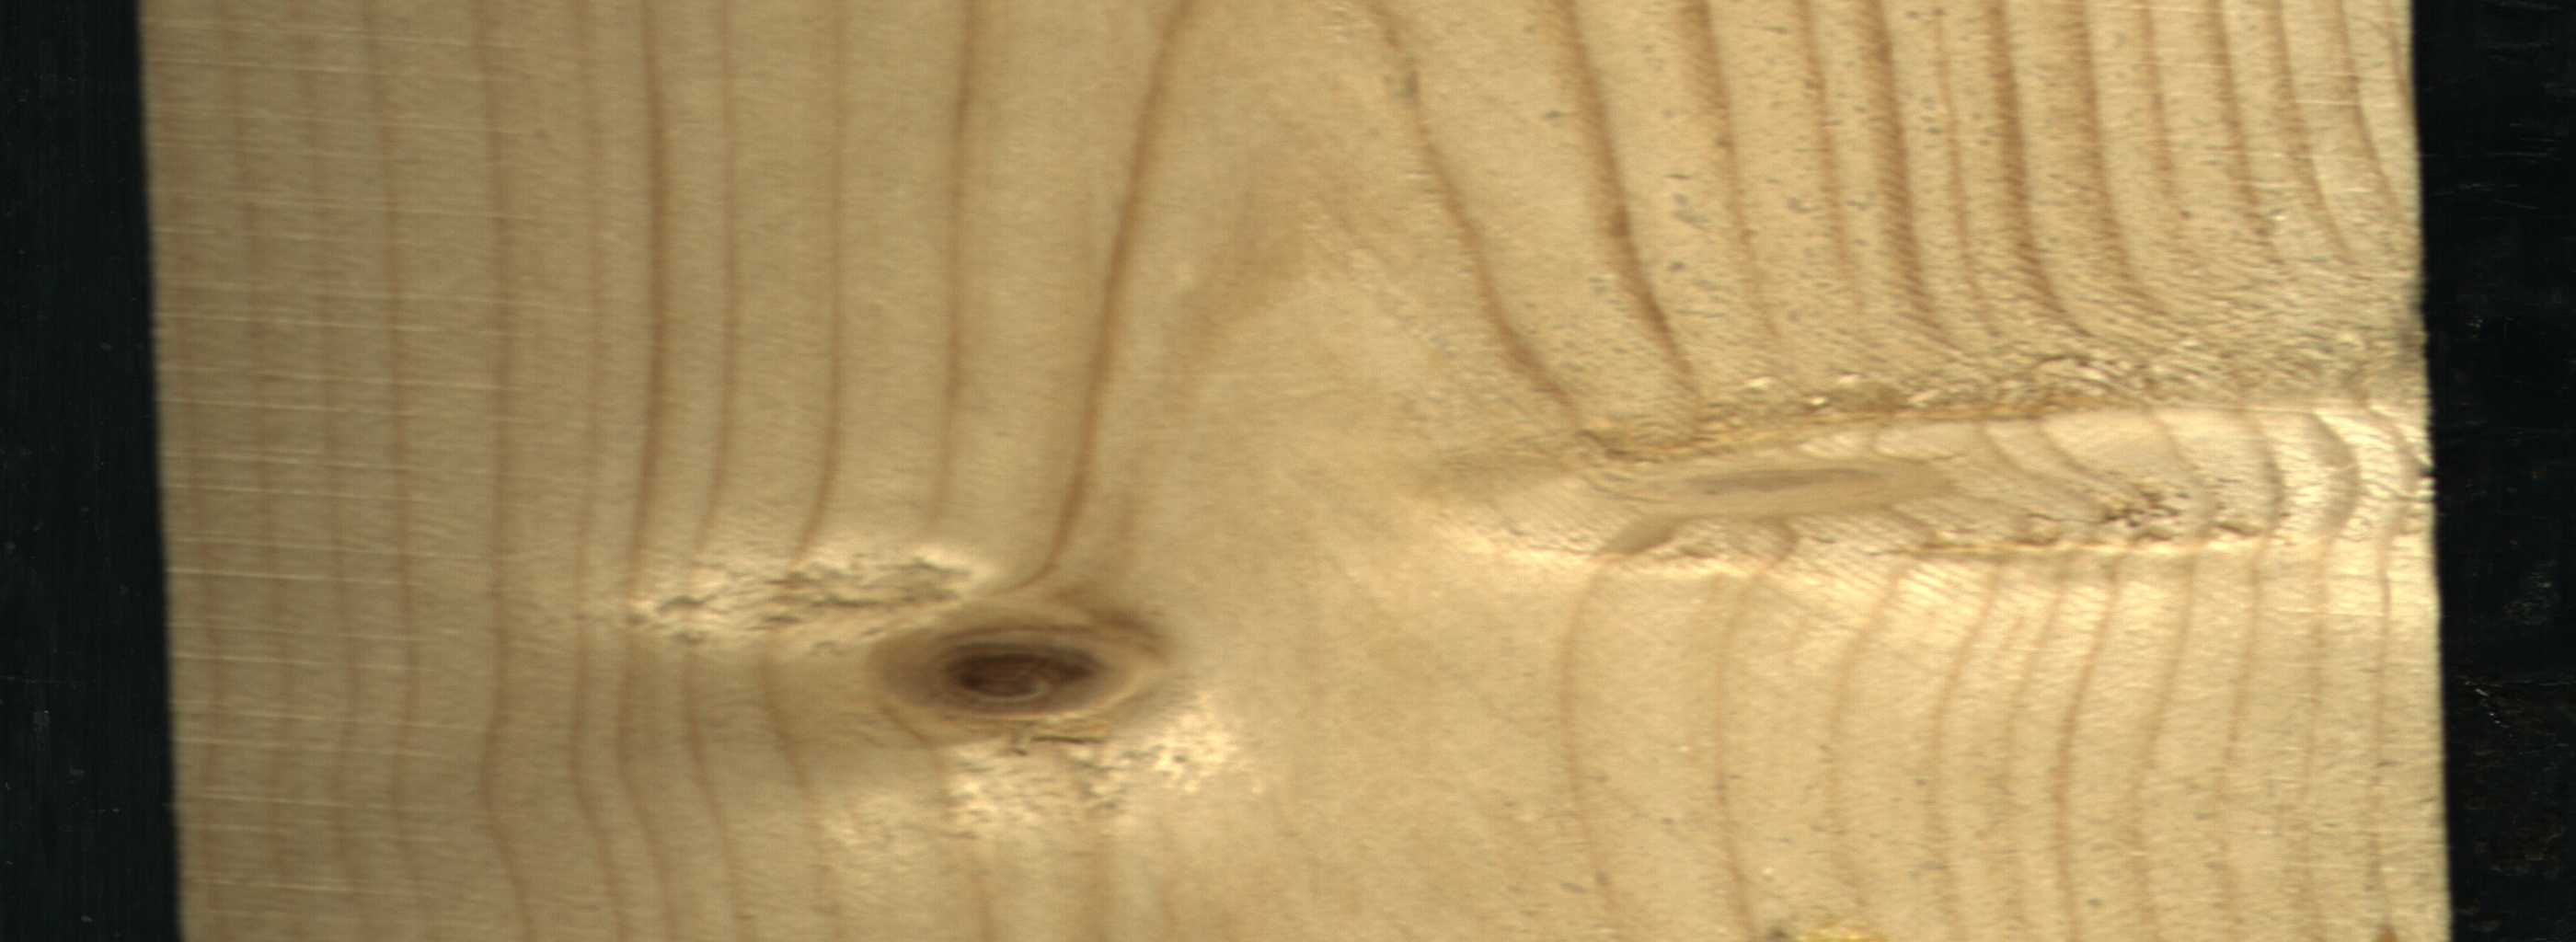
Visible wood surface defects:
Live_Knot
Live_Knot
Live_Knot